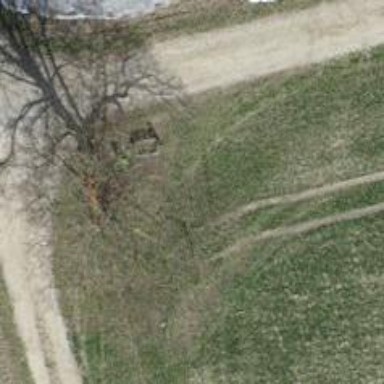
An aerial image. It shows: Single tag "natural: tree."